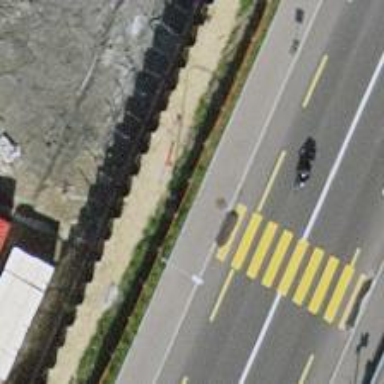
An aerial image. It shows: Kerb barrier.